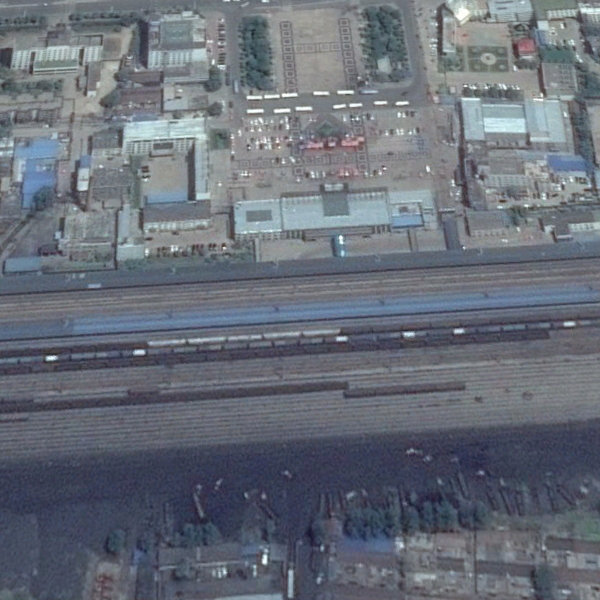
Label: RailwayStation